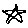
Label: star